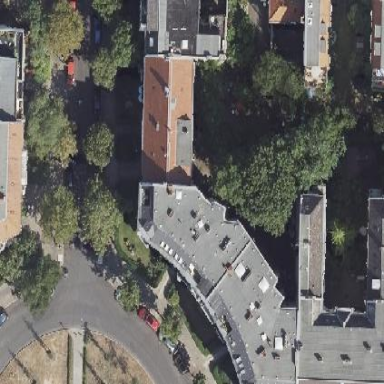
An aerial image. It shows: Unique apartment building with double saltbox roof shape.